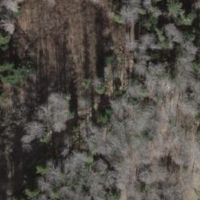
EUNIS habitat code: 41
Species observed at this site:
Cephalanthera rubra